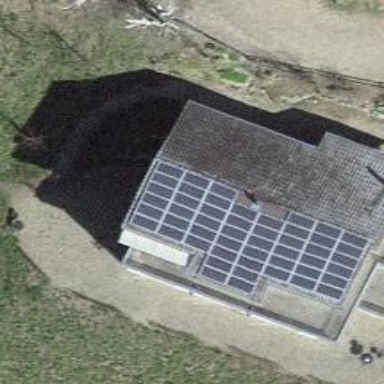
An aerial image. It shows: Solar power generator with photovoltaic panels.